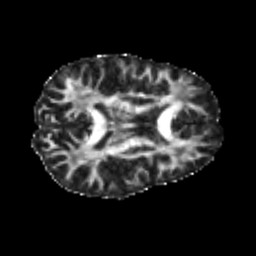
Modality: FA
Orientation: axial
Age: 21
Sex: male
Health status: healthy
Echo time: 0.074 s